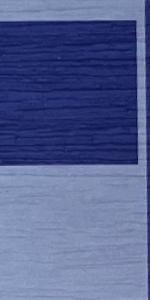
Label: Empty